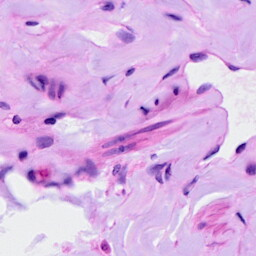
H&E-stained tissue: Ovarian